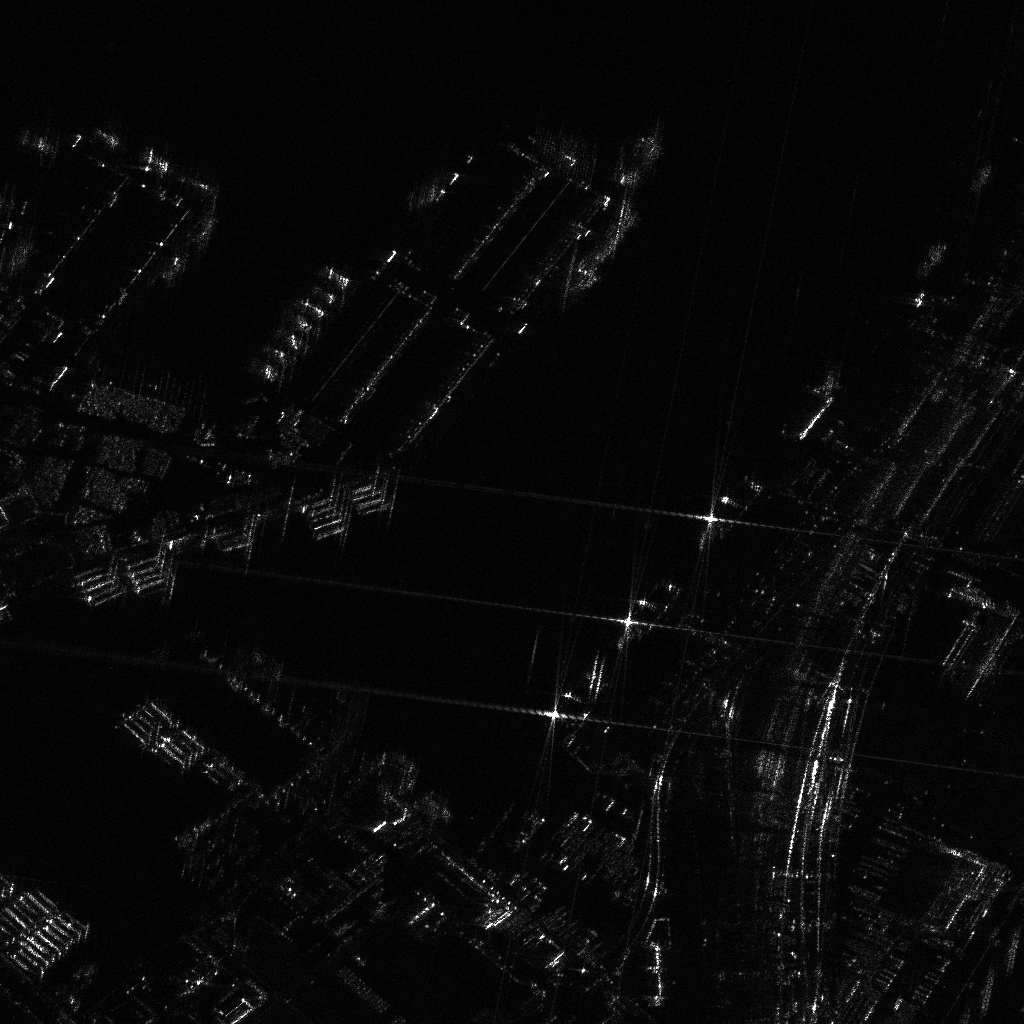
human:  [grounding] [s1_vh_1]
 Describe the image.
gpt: In the satellite image, there is  <ref>3 medium container </ref> <box>[[31, 26, 34, 27, 38], [29, 27, 32, 29, 38], [29, 29, 31, 30, 38]]</box> located at top,  <ref>4 medium container </ref> <box>[[27, 30, 30, 32, 38], [26, 32, 29, 33, 38], [25, 33, 28, 35, 38], [24, 35, 27, 36, 38]]</box> located at left,  <ref>1 large container </ref> <box>[[57, 18, 60, 30, 35]]</box> located at top,  <ref>9 small container </ref> <box>[[34, 46, 35, 48, 72], [30, 47, 31, 50, 72], [36, 48, 36, 51, 73], [30, 48, 31, 50, 72], [35, 46, 36, 49, 73], [35, 47, 36, 50, 73], [31, 48, 31, 51, 72], [31, 49, 31, 52, 72], [31, 50, 32, 53, 72]]</box> located at center,  <ref>12 small container </ref> <box>[[22, 50, 22, 54, 67], [21, 49, 22, 53, 70], [22, 51, 23, 54, 67], [14, 54, 14, 58, 73], [13, 53, 14, 57, 73], [13, 52, 14, 56, 73], [14, 54, 14, 58, 73], [14, 69, 17, 69, 45], [12, 69, 16, 70, 45], [9, 56, 10, 60, 73], [8, 53, 8, 57, 73], [8, 54, 8, 58, 73]]</box> located at left,  <ref>13 small container </ref> <box>[[19, 75, 23, 75, 45], [19, 75, 23, 76, 45], [17, 71, 21, 72, 45], [16, 71, 19, 72, 45], [15, 72, 19, 73, 45], [14, 73, 18, 74, 45], [11, 71, 15, 72, 45], [11, 70, 15, 71, 45], [12, 70, 16, 70, 45], [-1, 85, 1, 86, 46], [5, 89, 9, 90, 45], [0, 88, 2, 89, 46], [-1, 89, 2, 89, 46]]</box> located at bottom left,  <ref>2 medium dredger </ref> <box>[[78, 34, 81, 42, 33], [69, 45, 73, 54, 32]]</box> located at right,  <ref>2 medium dredger </ref> <box>[[61, 55, 64, 64, 34], [54, 64, 57, 72, 34]]</box> located at center,  <ref>2 medium container </ref> <box>[[89, 23, 91, 27, 33], [94, 15, 96, 19, 33]]</box> located at top right.